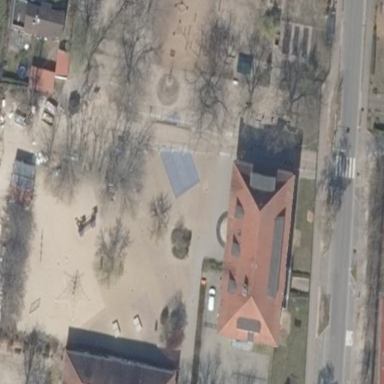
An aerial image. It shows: Primary school.